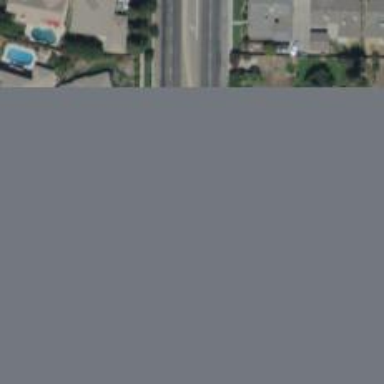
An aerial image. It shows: Secondary link road with asphalt surface.